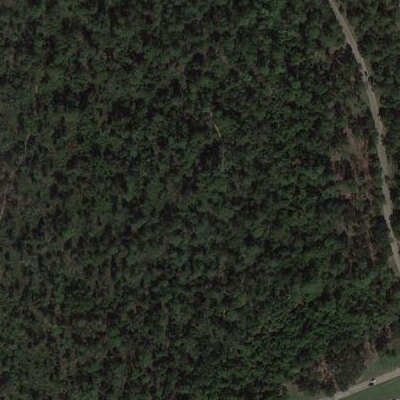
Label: Forest